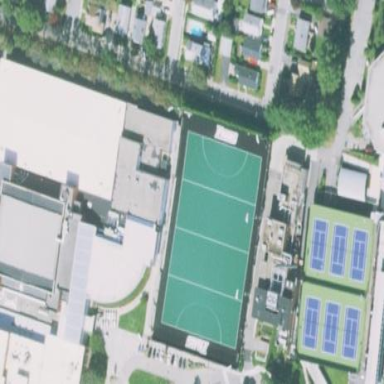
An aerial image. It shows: Pitch for Field Hockey or Lacrosse with turf surface.